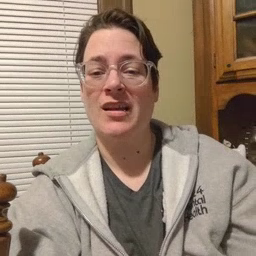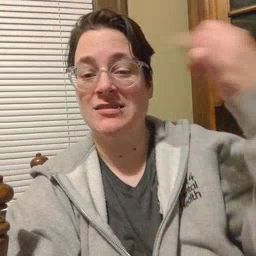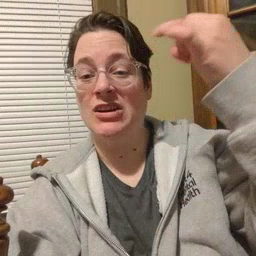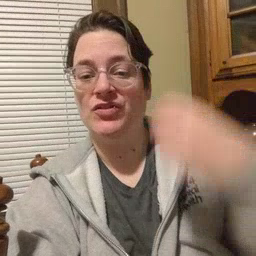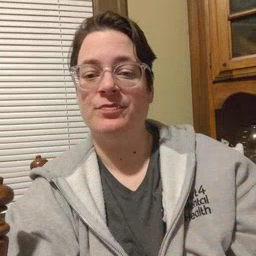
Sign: shower